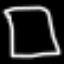
Label: square